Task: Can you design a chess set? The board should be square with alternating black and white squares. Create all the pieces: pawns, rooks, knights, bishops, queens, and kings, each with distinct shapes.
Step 3456:
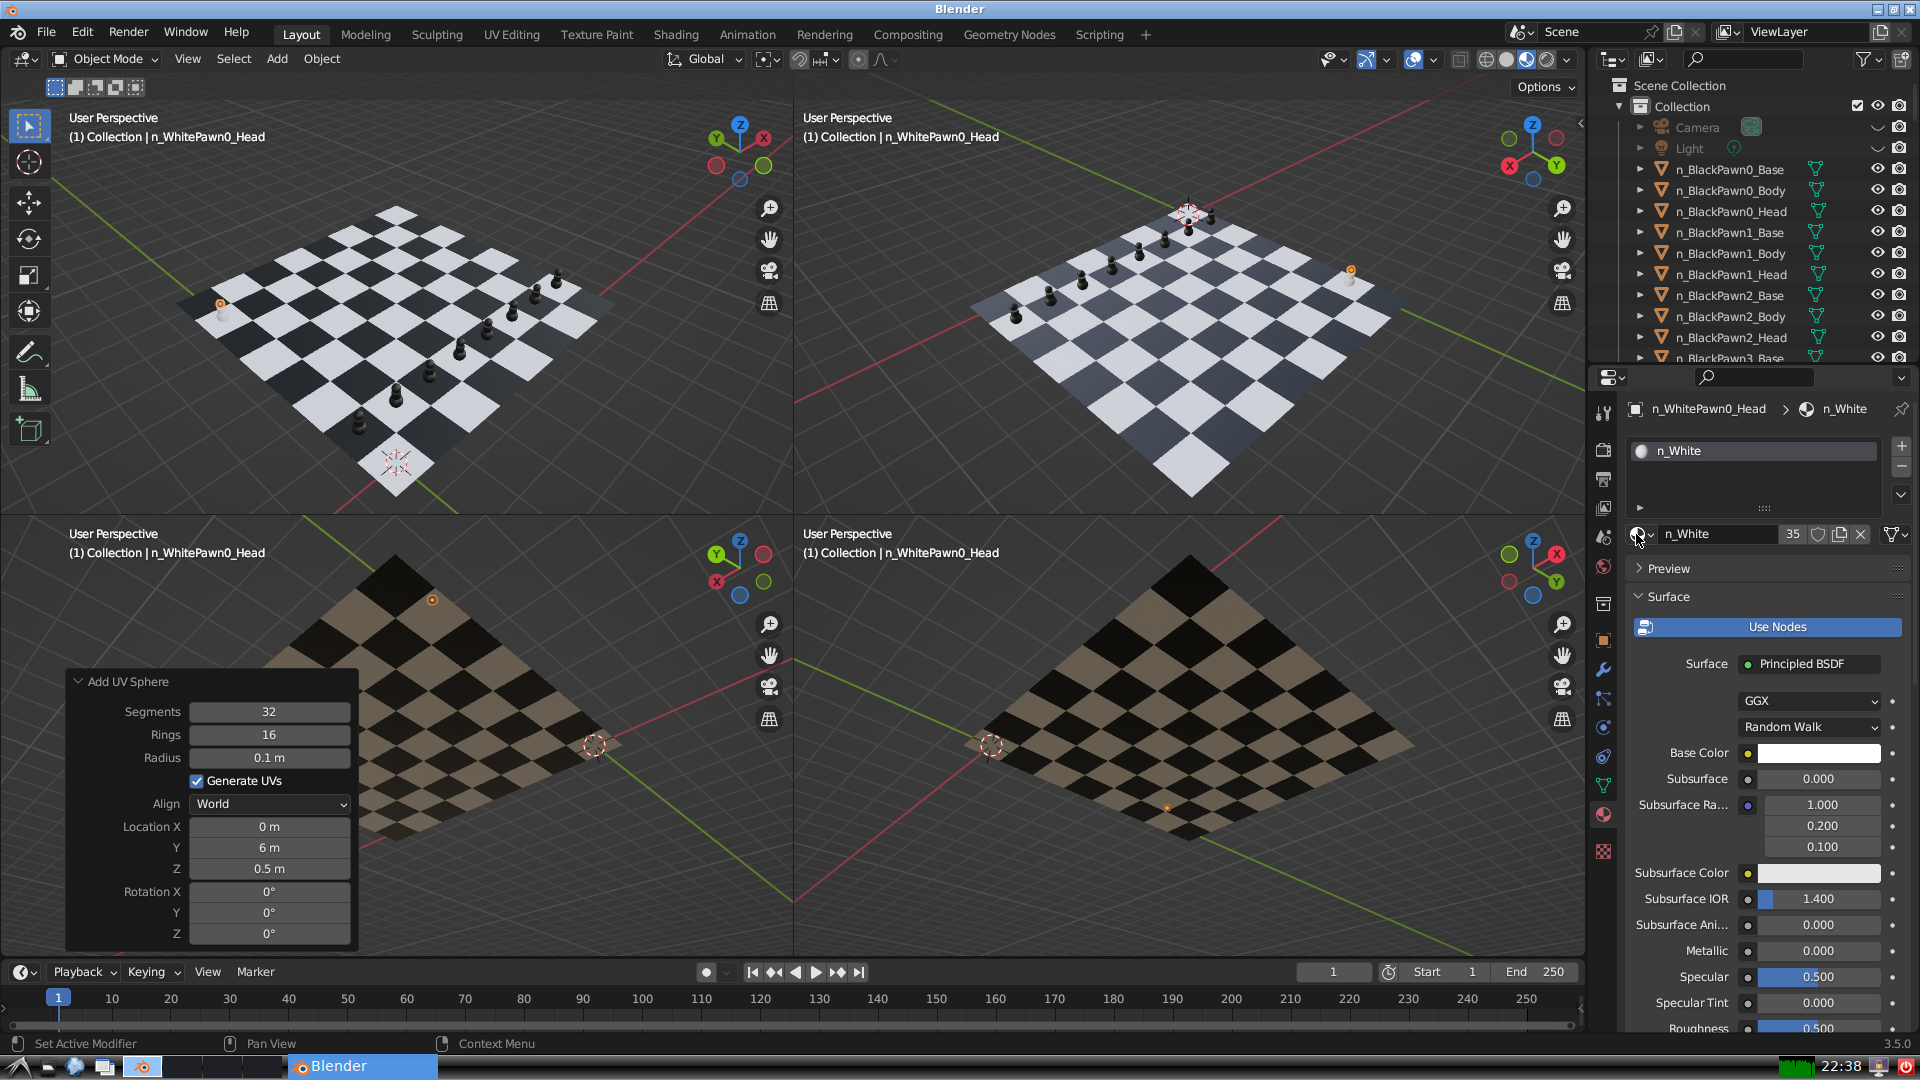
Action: {"mouse_move": [278, 58]}